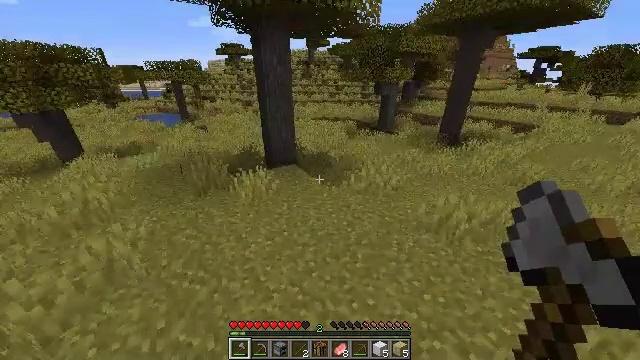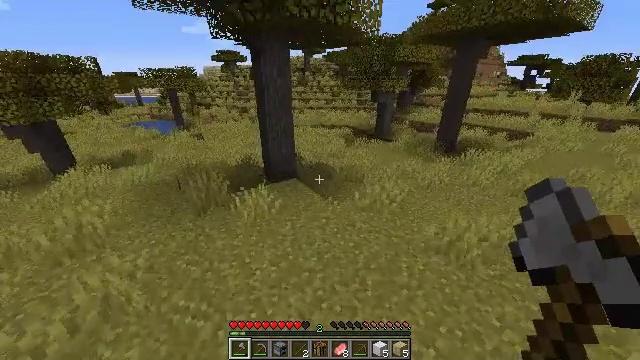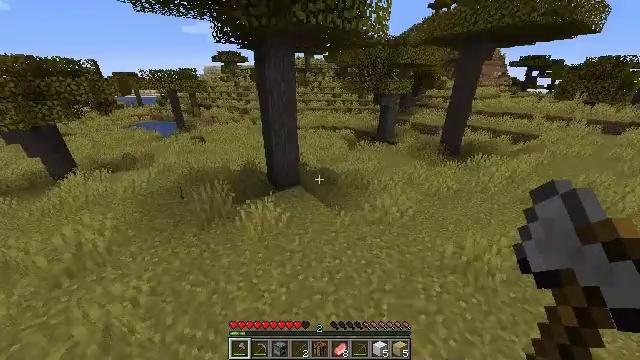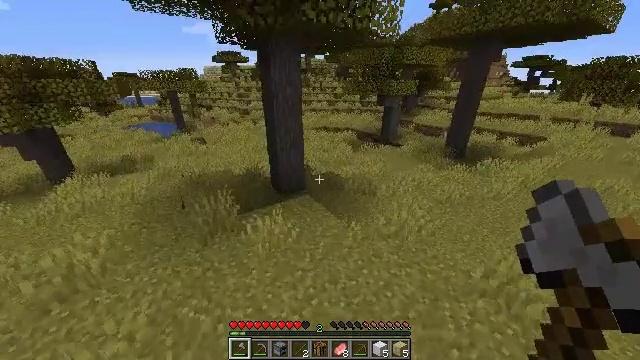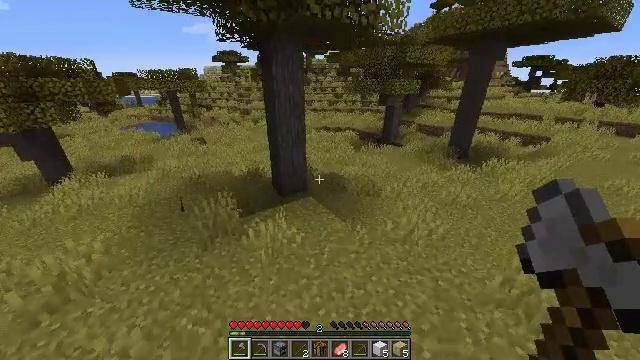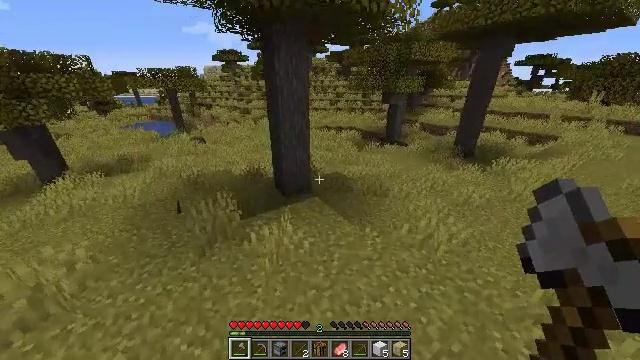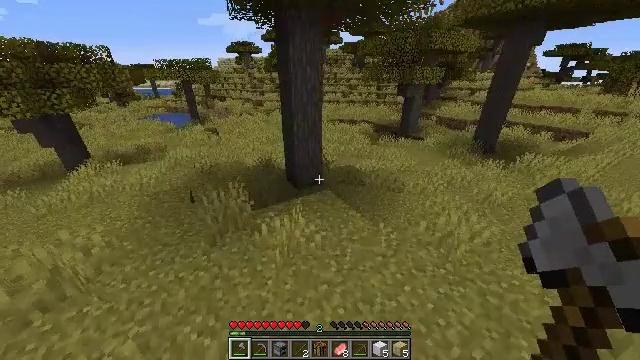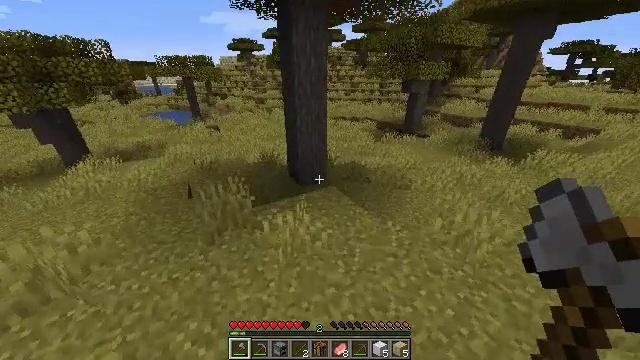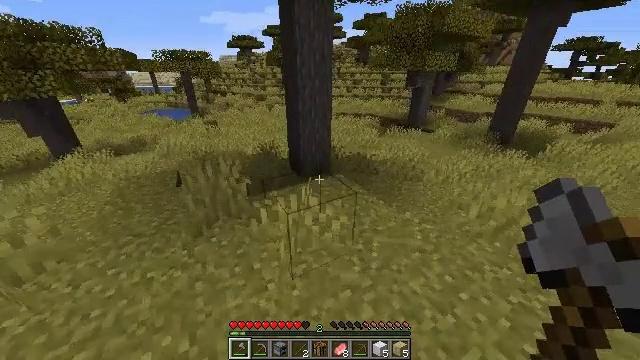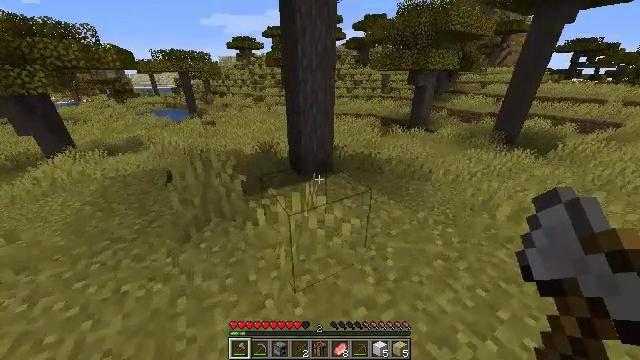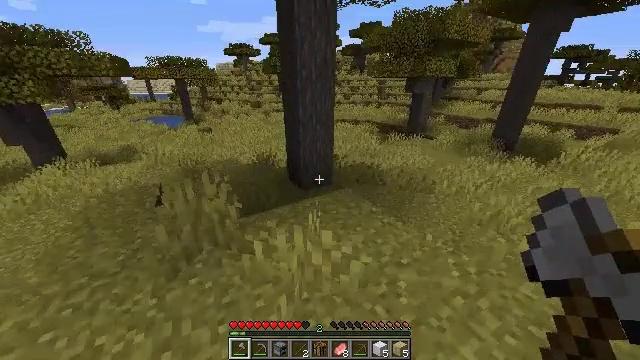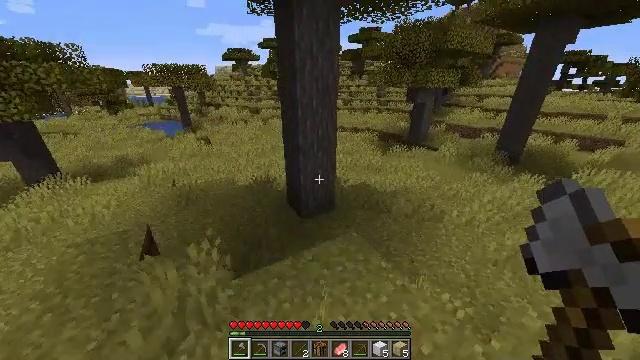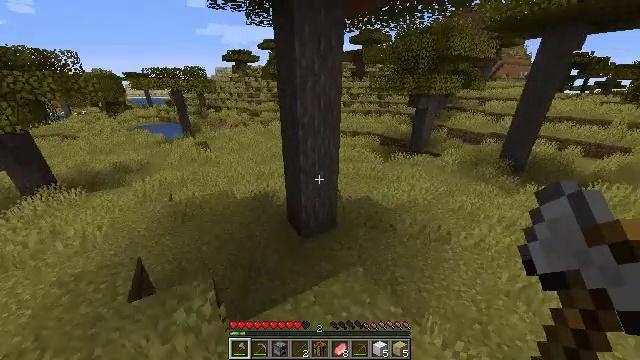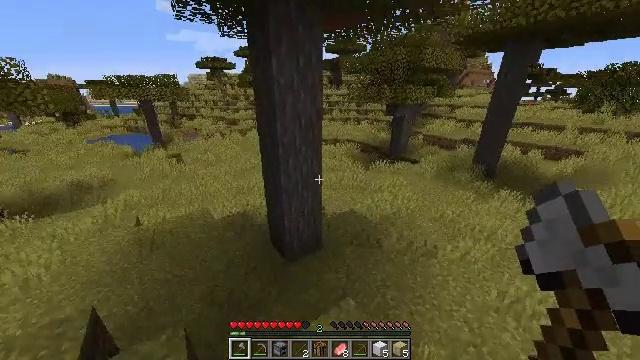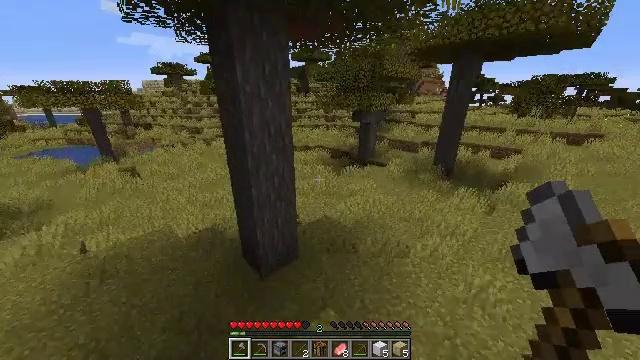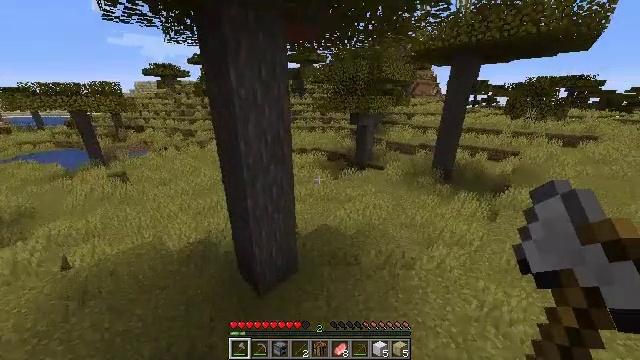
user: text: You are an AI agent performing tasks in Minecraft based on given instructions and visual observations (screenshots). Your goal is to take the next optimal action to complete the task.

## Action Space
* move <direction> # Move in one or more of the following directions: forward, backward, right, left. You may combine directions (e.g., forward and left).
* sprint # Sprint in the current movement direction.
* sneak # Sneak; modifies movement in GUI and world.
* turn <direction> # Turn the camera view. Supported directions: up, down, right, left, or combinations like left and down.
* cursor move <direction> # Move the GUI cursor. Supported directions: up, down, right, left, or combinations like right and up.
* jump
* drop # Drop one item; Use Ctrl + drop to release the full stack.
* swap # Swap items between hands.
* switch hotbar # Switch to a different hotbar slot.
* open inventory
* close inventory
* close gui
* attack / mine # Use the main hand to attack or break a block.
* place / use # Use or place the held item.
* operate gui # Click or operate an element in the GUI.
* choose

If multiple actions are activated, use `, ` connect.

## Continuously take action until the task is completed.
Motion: motion action
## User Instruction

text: Kill the pig.
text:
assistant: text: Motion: move forward, sprint, turn right and up, jump
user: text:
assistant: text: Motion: move forward, sprint, jump
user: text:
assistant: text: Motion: move forward, sprint, jump
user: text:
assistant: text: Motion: move forward, sprint, jump
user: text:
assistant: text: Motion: move forward, sprint, jump
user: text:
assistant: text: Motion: move forward, sprint, turn left and down, jump
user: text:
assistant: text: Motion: move forward, sprint, jump
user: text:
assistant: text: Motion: move forward, sprint, jump
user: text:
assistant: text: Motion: move forward, sprint, jump
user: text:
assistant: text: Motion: move forward, sprint, turn up, jump
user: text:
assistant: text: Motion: move forward, sprint, jump
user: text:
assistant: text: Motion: move forward, sprint, jump
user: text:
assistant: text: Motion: move forward, sprint, turn right and up, jump
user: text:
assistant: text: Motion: move forward, sprint, turn right and up, jump
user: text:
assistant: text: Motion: move forward, sprint, turn right, jump
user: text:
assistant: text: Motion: move forward, jump, open inventory
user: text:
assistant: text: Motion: open inventory
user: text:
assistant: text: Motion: open inventory
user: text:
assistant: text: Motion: cursor move right, open inventory
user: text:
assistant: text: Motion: cursor move right and up
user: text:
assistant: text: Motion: cursor move right
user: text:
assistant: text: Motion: cursor move right and down
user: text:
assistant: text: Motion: cursor move down
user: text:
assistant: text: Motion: cursor move down
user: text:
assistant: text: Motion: cursor move left and down
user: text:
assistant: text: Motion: cursor move down
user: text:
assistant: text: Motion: cursor move down
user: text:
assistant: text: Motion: cursor move right
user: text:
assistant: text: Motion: cursor move right
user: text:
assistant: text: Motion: no_op